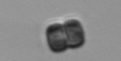
Label: Thalassiosira